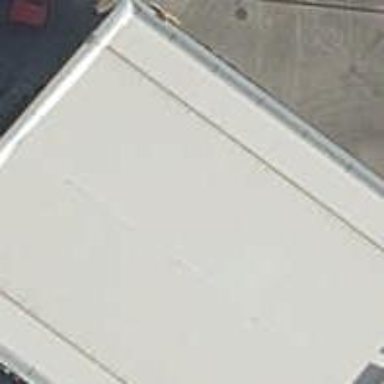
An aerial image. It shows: Fuel station.